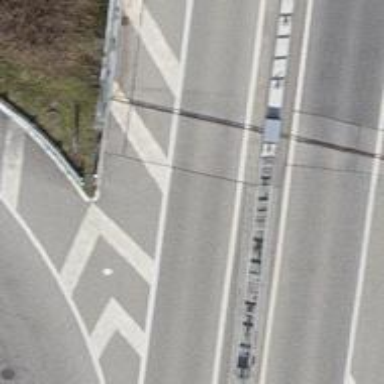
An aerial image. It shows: Bridge over motorway_link.